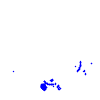
Particle: proton